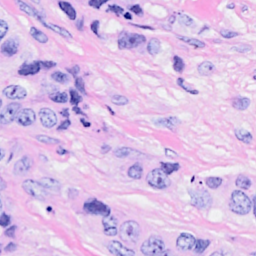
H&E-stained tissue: Breast